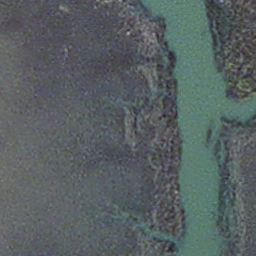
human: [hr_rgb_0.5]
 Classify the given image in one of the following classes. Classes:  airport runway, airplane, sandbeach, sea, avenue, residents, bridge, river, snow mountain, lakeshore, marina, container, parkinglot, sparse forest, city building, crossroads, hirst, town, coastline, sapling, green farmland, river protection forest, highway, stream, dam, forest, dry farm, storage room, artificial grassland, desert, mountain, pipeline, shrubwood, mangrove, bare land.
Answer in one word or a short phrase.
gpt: stream